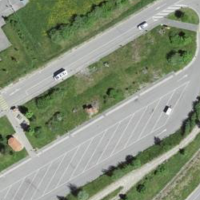
EUNIS habitat code: 57
Species observed at this site:
Vicia sepium
Centaurea scabiosa